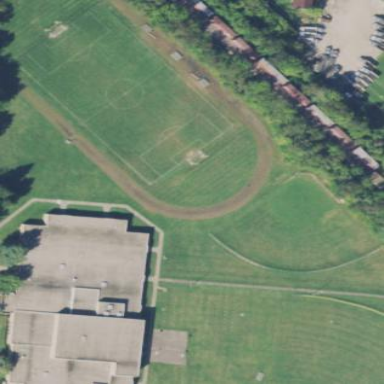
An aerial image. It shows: School.